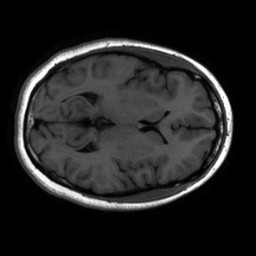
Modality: inplaneT1
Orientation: axial
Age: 20
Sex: female
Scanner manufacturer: ge
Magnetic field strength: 3 T
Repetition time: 2.297 s
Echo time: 0.02273 s